Question: I'm working on a little project, the aim being to generate a report from a database for a server. The database is SQLite and contains tables like 'connections', 'downloads', etc.
The report I produce will ultimately contain a number of graphs displaying things like 'connections per day', 'top downloads this month', etc.
I plan to use <URL> for the graphs because the graphs it makes look very nice:
This is my current plan for how my reports will work:
- Static .HTML file which the report. This will contain headings, embedded flot graphs, etc. - JSON Data file. These will be generated by my report generation python script, they will basically contain a JSON variable for each graph representing the dataset that the graph should map. ([100,2009-2-2],[192,2009-2-3]...)- Report generation python script, this will load the SQLite database, run a list of set SQL queries and spit out the JSON Data files.
Does this sound like a sensible set up? I can't help but feel it could be improved but I don't see how. I want the reports to be static. The server they run on cannot take heavy loads so a dynamically generated report is out of the question and also unnecessary for this application.
My concerns are:
- I feel that the Python script is largely pointless, all of the processing performed is done by SQLite, my script is basically going to be used to store SQL queries and package up the output. With a bit more work SQLite could probably do this for me.- It seems I'm solving a problem that must have been solved many times before 'take sql queries, spit out pretty graphs in a daily report' must have been done hundreds of times. I'm just having trouble tracking down any broad implementations.
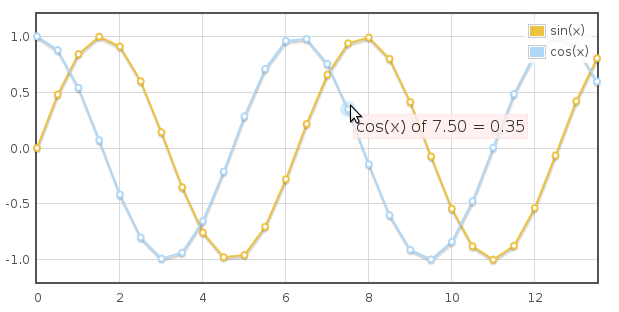
Answer: > I feel that the Python script is largely pointless, all of the processing performed is done by SQLite, my script is basically going to be used to store SQL queries and package up the output. With a bit more work SQLite could probably do this for me.
Maybe so, but even then, Python is a great glue language. Also, if you need to do some processing SQLite isn't good at, Python is already there.
> It seems I'm solving a problem that must have been solved many times before 'take sql queries, spit out pretty graphs in a daily report' must have been done hundreds of times. I'm just having trouble tracking down any broad implementations.
I think you're leaning towards the general class of HTTP-served reporting. One thing out there that overlaps your problem set is <URL> and web server, along with a templating system for your outputs.
If you just want one or two pieces of a solution, then I recommend looking at <URL> for HTTP server interface.